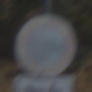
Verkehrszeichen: VerbotFahrzeugeAllerArt
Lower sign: MehrspurigeFahrzeugeFrei9
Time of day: MorningAfternoon
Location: Outdoor (Nature)
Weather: Clear
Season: NotSpecified
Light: Natural